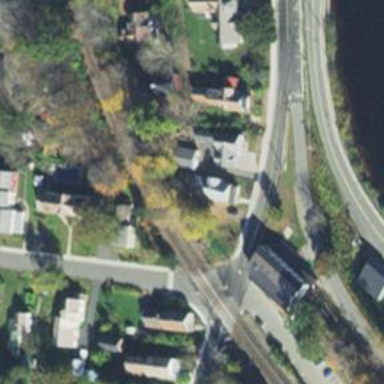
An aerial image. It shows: Railway siding with rails.